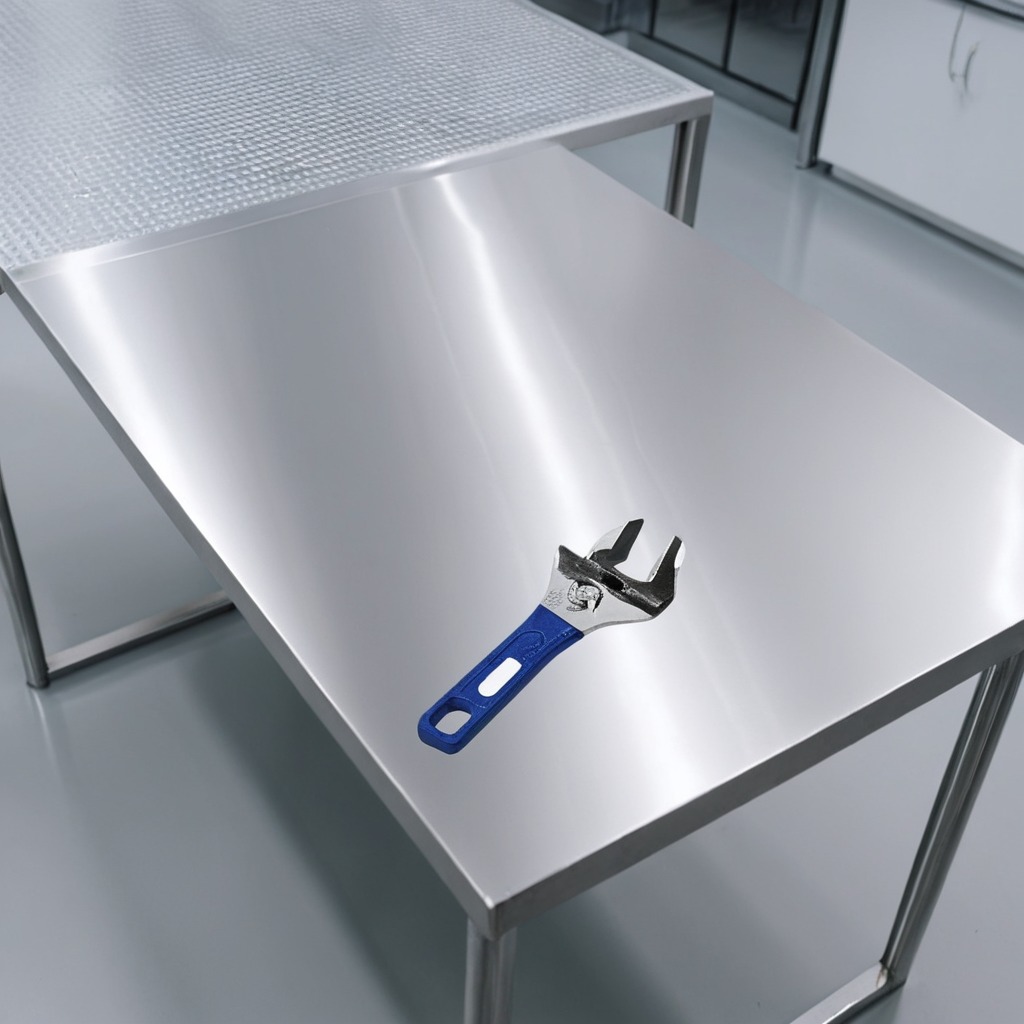
A wrench is lying on a stainless steel table in a high-end prototyping lab.